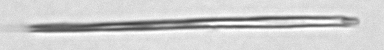
Label: fiber